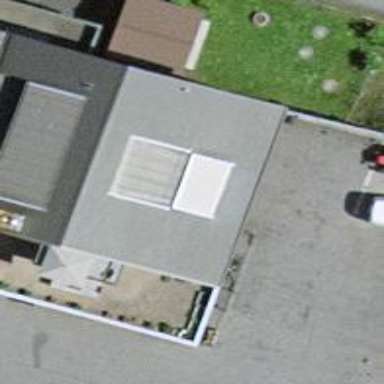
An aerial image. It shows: Car repair shop.